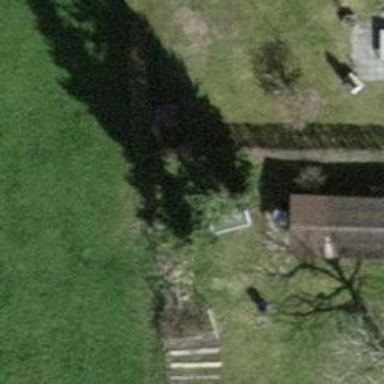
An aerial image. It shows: Single tag "natural: tree."